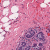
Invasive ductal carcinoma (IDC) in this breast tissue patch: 0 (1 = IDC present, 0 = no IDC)